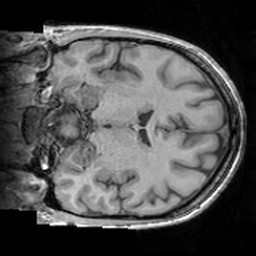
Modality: T1w
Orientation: coronal
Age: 29
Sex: female
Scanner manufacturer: siemens
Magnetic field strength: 3 T
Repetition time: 1.63 s
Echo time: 0.00311 s